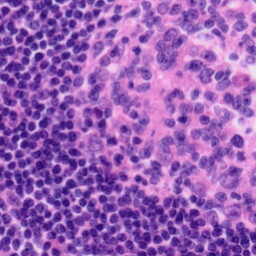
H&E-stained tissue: Tonsil